Field crop: maize
Growth stage: 2
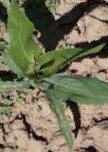
Species: maize